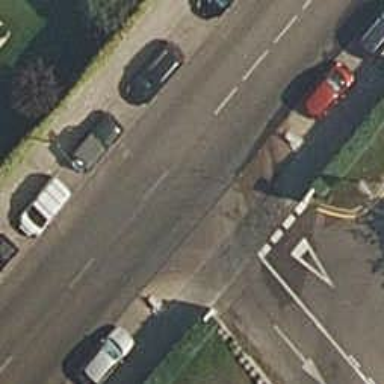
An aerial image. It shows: Entrance with barrier.